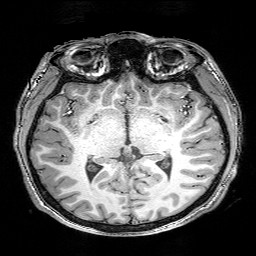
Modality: T1w
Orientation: coronal
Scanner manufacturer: siemens
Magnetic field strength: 3 T
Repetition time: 0.02 s
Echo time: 0.005 s